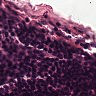
Metastatic tissue present: no